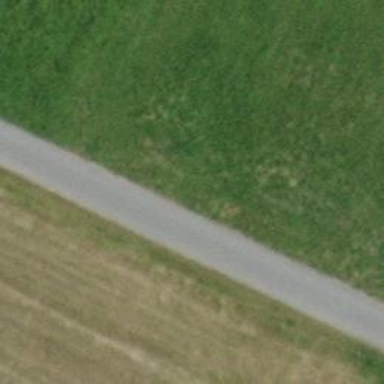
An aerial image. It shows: Paved track with grade1 tracktype.